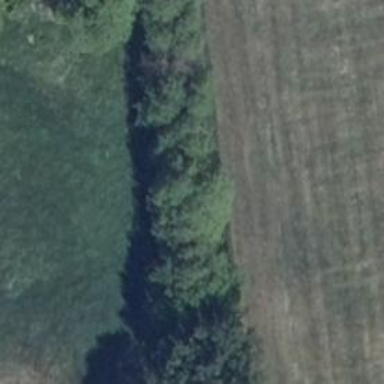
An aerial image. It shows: Row of trees in natural setting.